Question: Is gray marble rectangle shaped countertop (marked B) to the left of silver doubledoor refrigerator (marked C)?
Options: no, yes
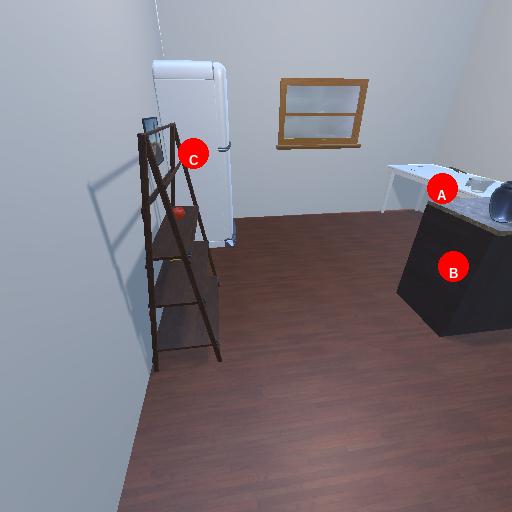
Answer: no